Question: Hi,
I'm writing a component based class with a container, but after thinking of many different approaches, I can't find one that follows really what I want.
Here is an example of the general idea :

And the code I already wrote :
'''
// Abstract class Component
class Component
{
public :
virtual ~Component() = 0;
virtual int GetResult() = 0;
};
class AddComponent : Component
{
public :
int GetResult() { return input1->GetResult() + input2->GetResult(); }
void SetInput1(Component* c) { input1 = c; }
void SetInput2(Component* c) { input2 = c; }
private :
Component* input1;
Component* input2;
};
class ConstComponent : Component
{
public :
int GetResult() { return value; }
void SetValue(int x) { value = x; }
private :
int value;
};
class SignComponent : Component
{
public :
int GetResult() { return sign(input->GetResult()); }
void SetInput(Component* c) { input = c; }
private :
Component* input;
};
class Container
{
public :
Container();
~Container();
void SetRootComponent(Component* c) { rootComponent = c; }
int GetResult() { return rootComponent->GetResult(); }
AddComponent* AddComponentAdd();
ConstComponent* ConstComponentAdd();
SignComponent* SignComponentAdd();
private :
Component* rootComponent;
std::vector<Component*> components;
};
void main(void)
{
// Create container
Container container = Container();
// Create components
SignComponent* cSign = container.AddComponentSign();
AddComponent* cAdd = container.AddComponentAdd();
ConstComponent* cConst1 = container.AddComponentConst();
ConstComponent* cConst2 = container.AddComponentConst();
// Link components
cSign->SetInput(cAdd);
cAdd->SetInput1(cConst1);
cAdd->SetInput2(cConst2);
cConst1->SetValue(-5);
cConst2->SetValue(3);
// Set root component for container
container.SetRootComponent(cSign);
// Compute
int result = container.GetResult();
}
'''
This doesn't even compile, because of the cast of "XComponent" to "Component", which is abstract. I'm pretty sure there is a much better (and simpler ?) way to do it anyway, but I'm out of ideas.
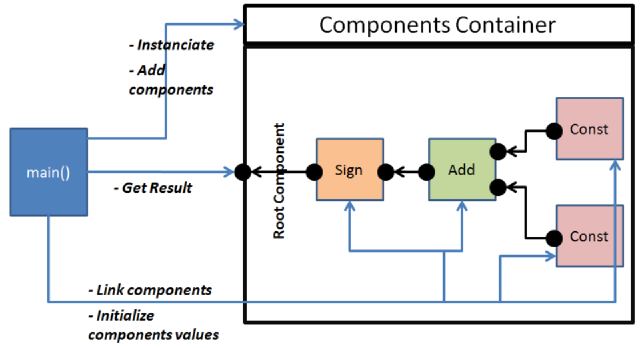
Answer: The default inheritance for 'class' is 'private':
'''
class ConstComponent : Component
'''
For all subclasses of 'Component' you need 'public' inheritance:
'''
class ConstComponent : public Component
'''
if you are attempting to insert 'new' instances of the subclasses into the 'std::vector<Component*>' (which I you are).
'private' inheritance is not an 'is-a' relationship, but is a 'has-a' relationship. See <URL>.